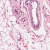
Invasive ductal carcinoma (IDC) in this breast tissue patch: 0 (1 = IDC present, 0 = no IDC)